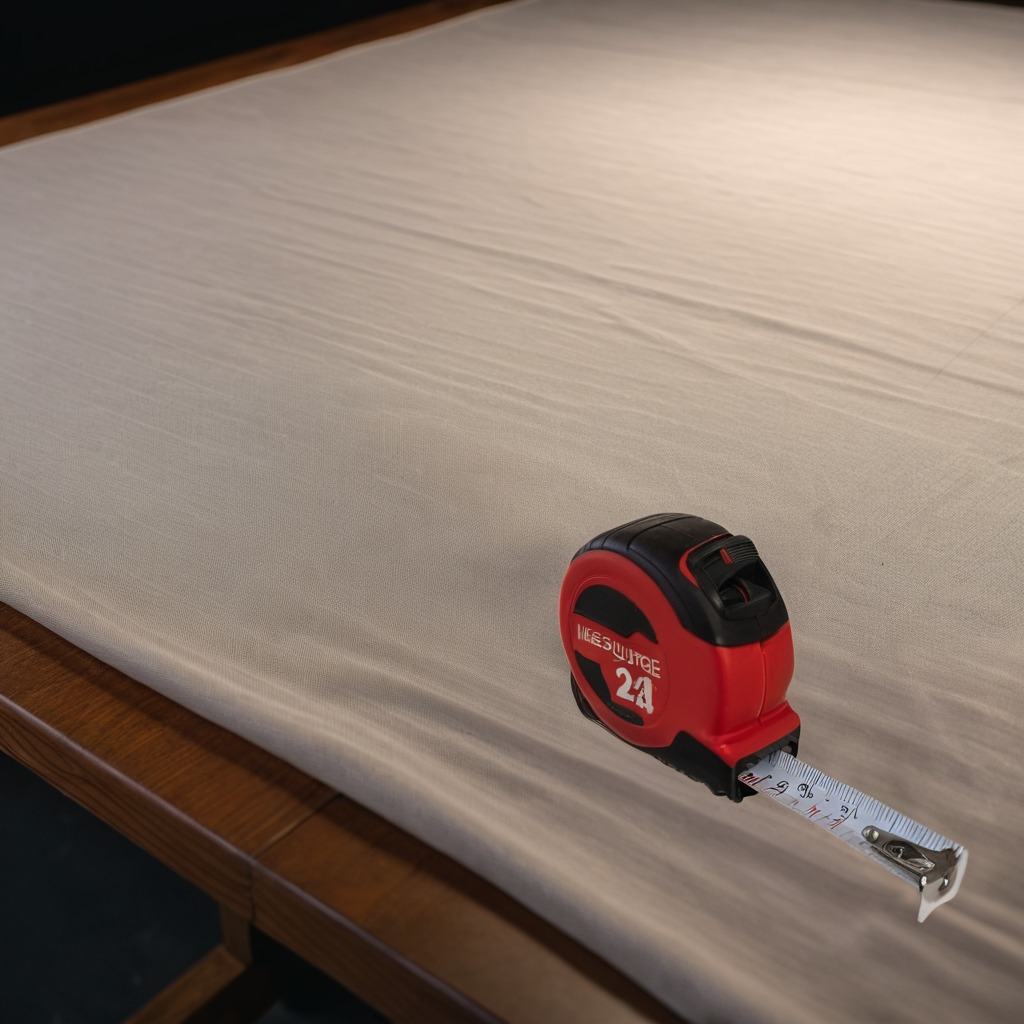
A measuring tape lies on the wooden table.